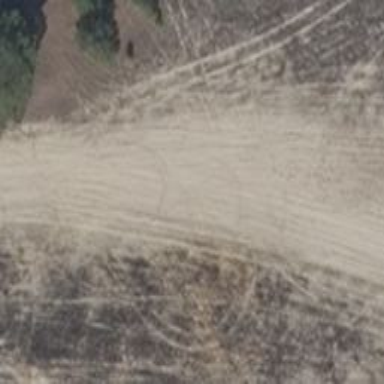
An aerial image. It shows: Sandy track road with grade5 tracktype.